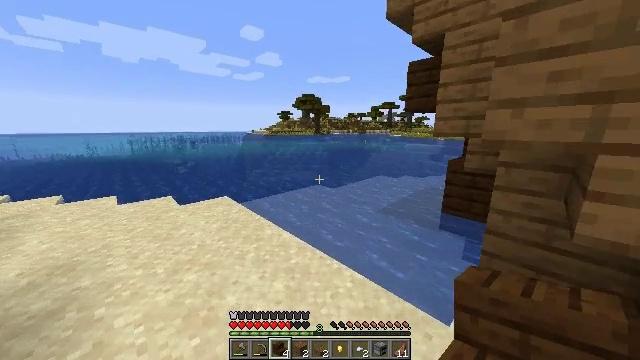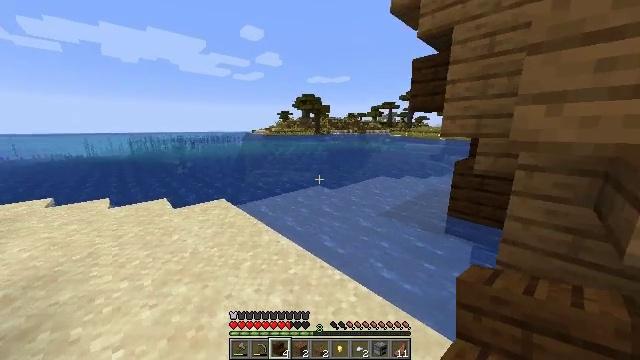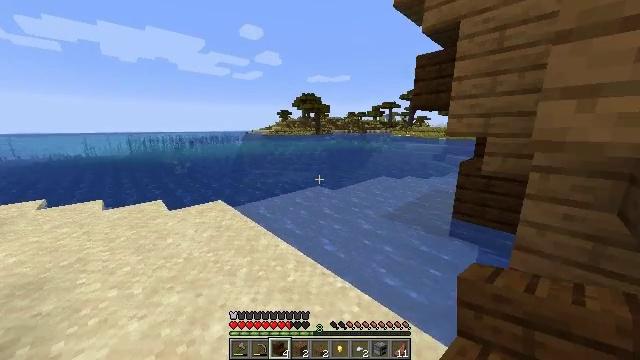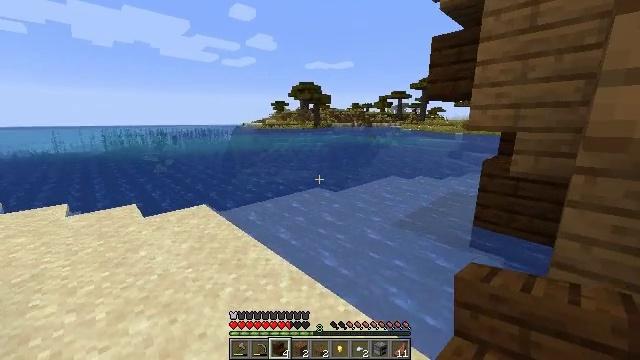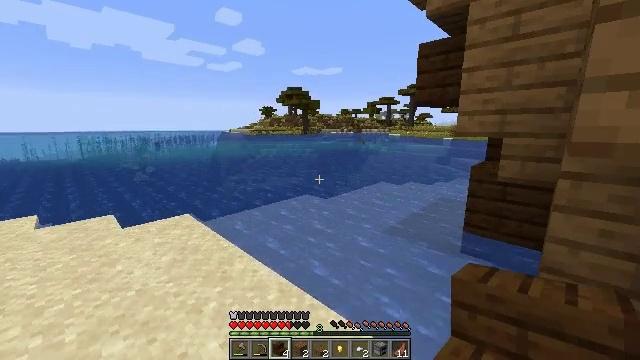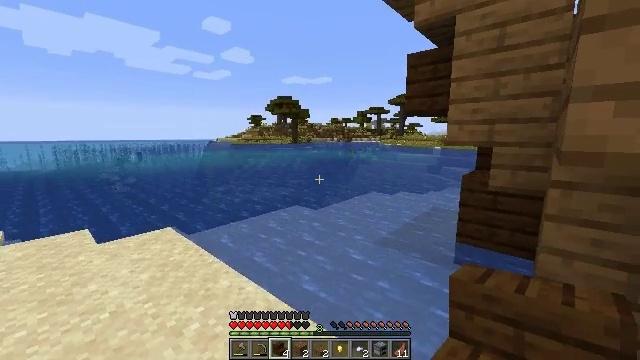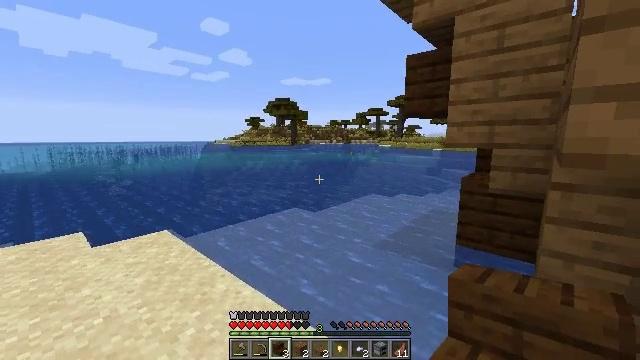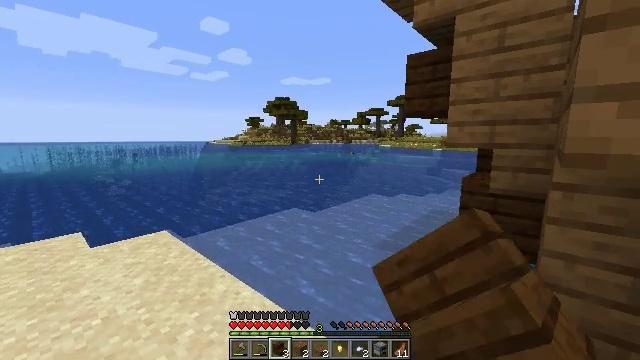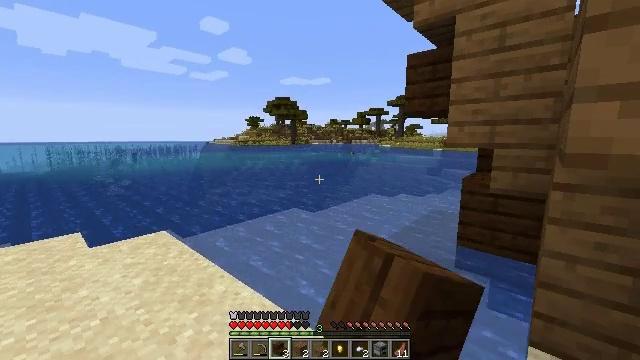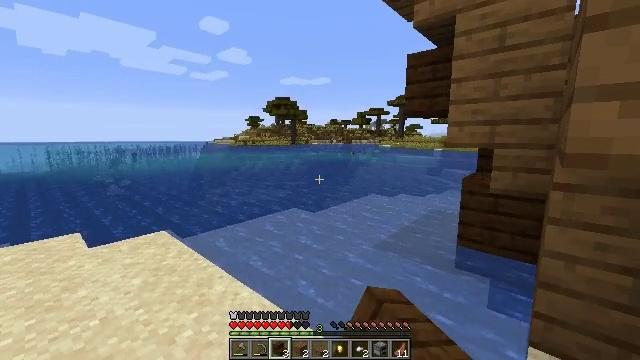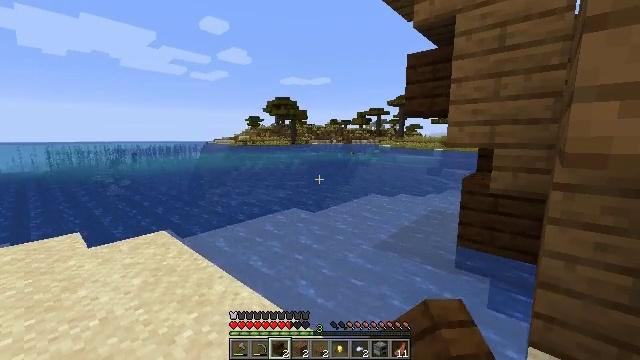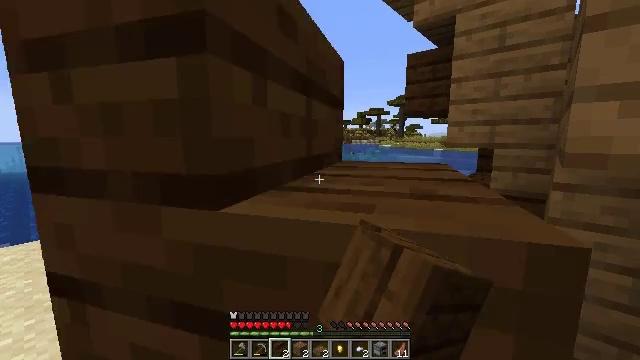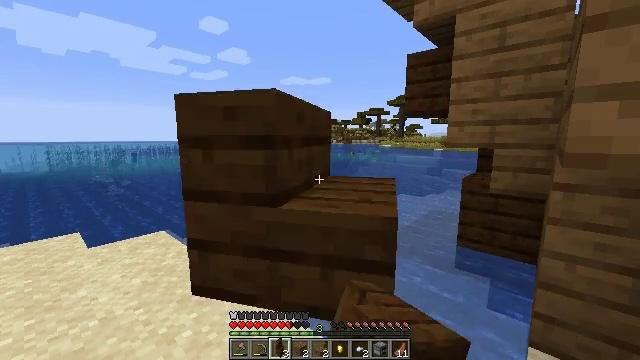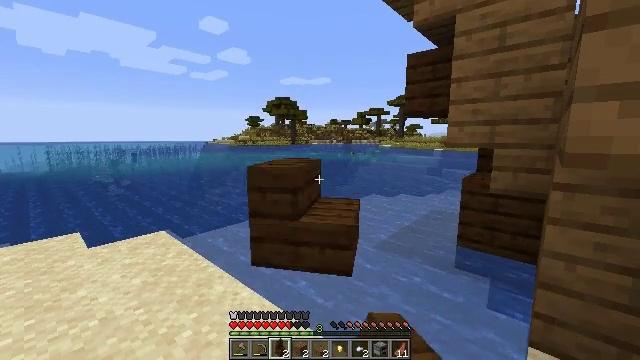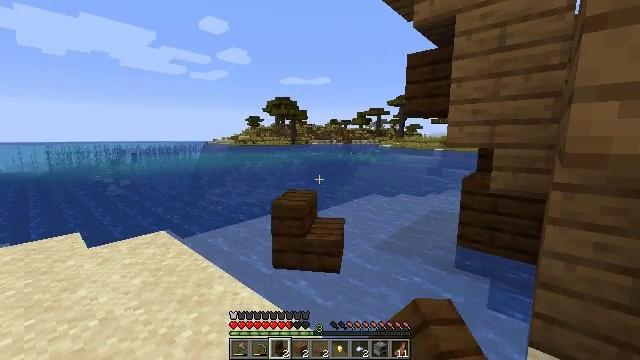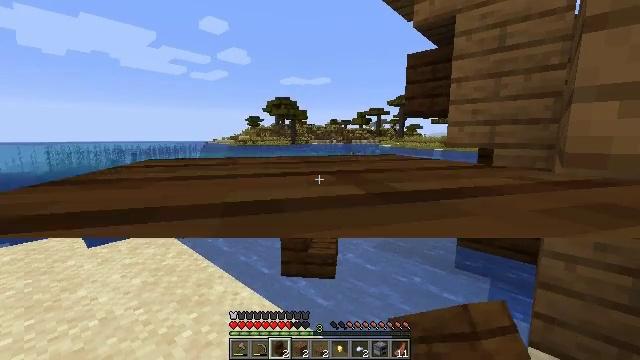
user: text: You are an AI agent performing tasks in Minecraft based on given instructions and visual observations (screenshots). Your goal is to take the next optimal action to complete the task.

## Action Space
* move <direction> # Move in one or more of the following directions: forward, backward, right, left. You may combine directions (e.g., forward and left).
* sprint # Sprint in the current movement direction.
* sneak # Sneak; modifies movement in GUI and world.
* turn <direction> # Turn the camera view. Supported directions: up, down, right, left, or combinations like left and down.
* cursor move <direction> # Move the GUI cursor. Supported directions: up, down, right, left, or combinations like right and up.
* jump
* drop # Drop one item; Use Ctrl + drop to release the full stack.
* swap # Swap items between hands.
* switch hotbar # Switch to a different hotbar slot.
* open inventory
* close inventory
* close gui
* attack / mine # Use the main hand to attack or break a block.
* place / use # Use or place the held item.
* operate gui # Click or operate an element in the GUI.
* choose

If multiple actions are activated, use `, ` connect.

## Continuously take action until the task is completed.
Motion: motion action
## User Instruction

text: Drop dark oak stairs.
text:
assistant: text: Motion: no_op
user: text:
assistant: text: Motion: no_op
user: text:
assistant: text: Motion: no_op
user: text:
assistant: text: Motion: turn right and up
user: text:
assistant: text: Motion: turn right and up
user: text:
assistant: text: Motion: drop
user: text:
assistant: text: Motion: drop
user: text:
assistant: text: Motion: drop
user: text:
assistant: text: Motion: no_op
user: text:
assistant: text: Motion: drop
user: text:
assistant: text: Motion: drop
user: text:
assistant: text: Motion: no_op
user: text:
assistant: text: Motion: drop
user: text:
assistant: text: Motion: drop
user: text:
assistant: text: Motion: drop
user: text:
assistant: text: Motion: no_op
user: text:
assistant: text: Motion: drop
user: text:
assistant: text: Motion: drop
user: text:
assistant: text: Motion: drop
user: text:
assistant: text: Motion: no_op
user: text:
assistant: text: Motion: drop
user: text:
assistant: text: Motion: drop